Interaction volume radius: 5 \u00c5
Interaction volume height: 30 \u00c5
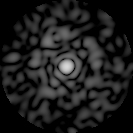
Disorder parameter: 0.8512